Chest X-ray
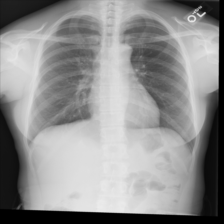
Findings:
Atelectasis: negative
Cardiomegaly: negative
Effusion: negative
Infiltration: positive
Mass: negative
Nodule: negative
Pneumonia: negative
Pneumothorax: negative
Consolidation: negative
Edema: negative
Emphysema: negative
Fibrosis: negative
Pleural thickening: negative
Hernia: negative